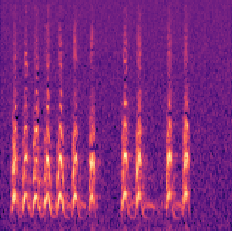
Sound class: Dog